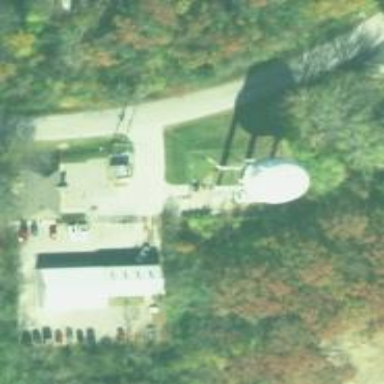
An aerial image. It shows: Water tower that is man-made.